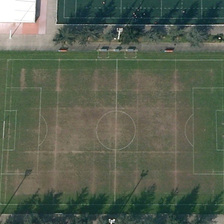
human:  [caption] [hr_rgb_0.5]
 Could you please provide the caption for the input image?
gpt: a football field is near some green trees .

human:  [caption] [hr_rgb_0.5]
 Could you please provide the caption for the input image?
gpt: a football field is near some green trees .

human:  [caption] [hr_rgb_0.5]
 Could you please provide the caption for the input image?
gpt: a football field is near some green trees .

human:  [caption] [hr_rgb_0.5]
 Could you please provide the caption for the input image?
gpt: a football field is near some green trees .

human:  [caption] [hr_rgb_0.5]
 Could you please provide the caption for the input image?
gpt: a football field is near some green trees .